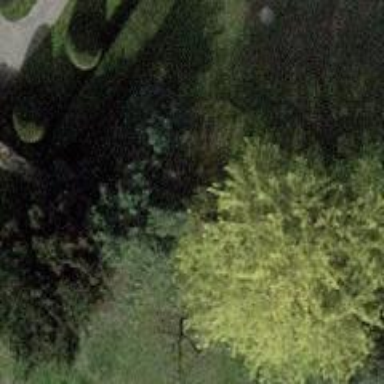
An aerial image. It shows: Evergreen needle-leaved tree.